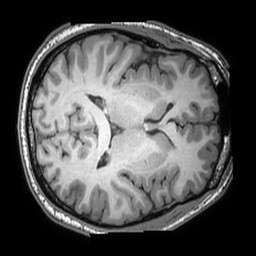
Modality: T1w
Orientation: axial
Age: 47
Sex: male
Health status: healthy
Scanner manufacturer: philips
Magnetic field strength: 3 T
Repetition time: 0.007012 s
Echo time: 0.003171 s